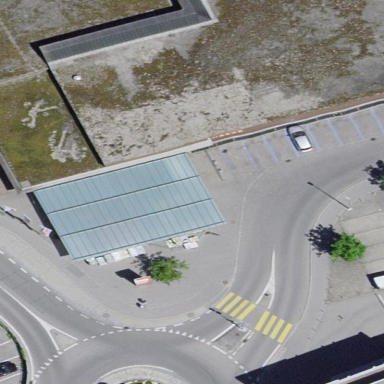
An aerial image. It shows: View of roof of building.